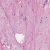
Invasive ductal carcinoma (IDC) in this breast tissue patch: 1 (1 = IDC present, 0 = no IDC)